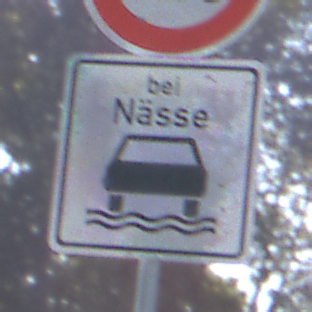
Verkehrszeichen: BeiNaesse
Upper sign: Geschwindigkeit120
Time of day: MorningAfternoon
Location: Outdoor (Suburban)
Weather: PartlyCloudy
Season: NotSpecified
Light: Natural